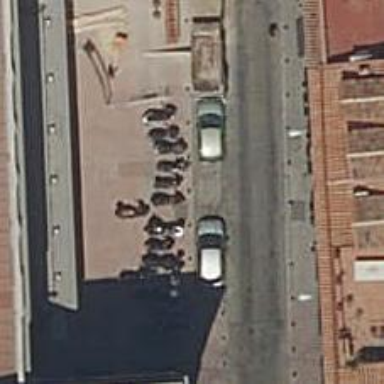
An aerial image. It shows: Motorcycle parking facility.